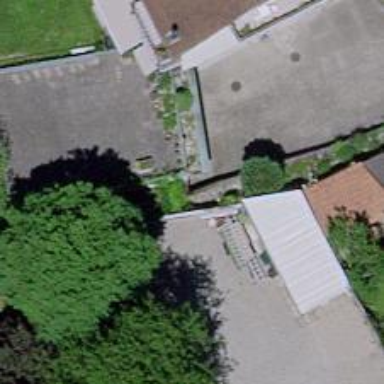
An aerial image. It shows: Retaining wall.